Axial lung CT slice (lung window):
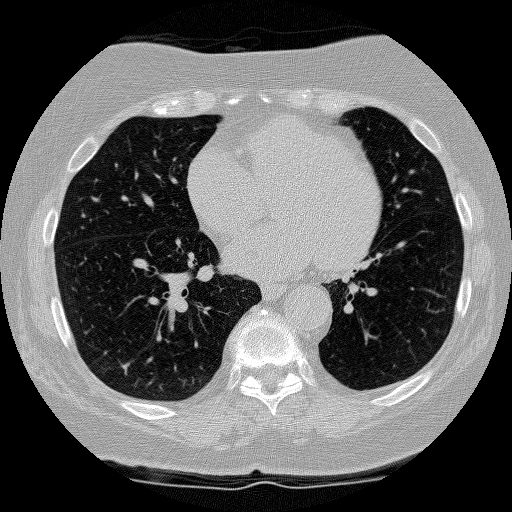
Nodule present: no